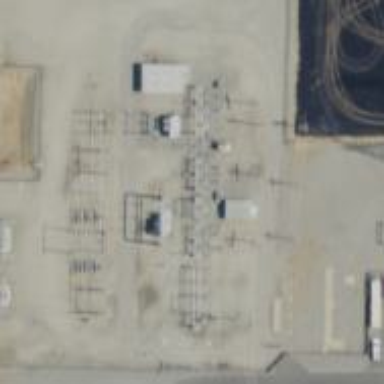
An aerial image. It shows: Outdoor distribution level power substation.